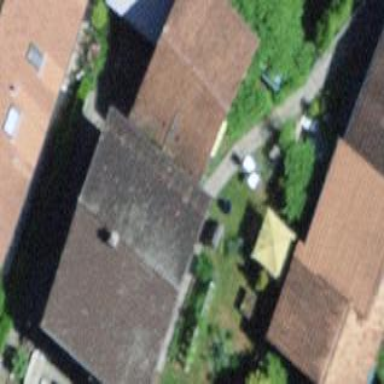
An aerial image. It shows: Barn.